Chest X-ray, PA view. Patient: 59 years old, sex F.
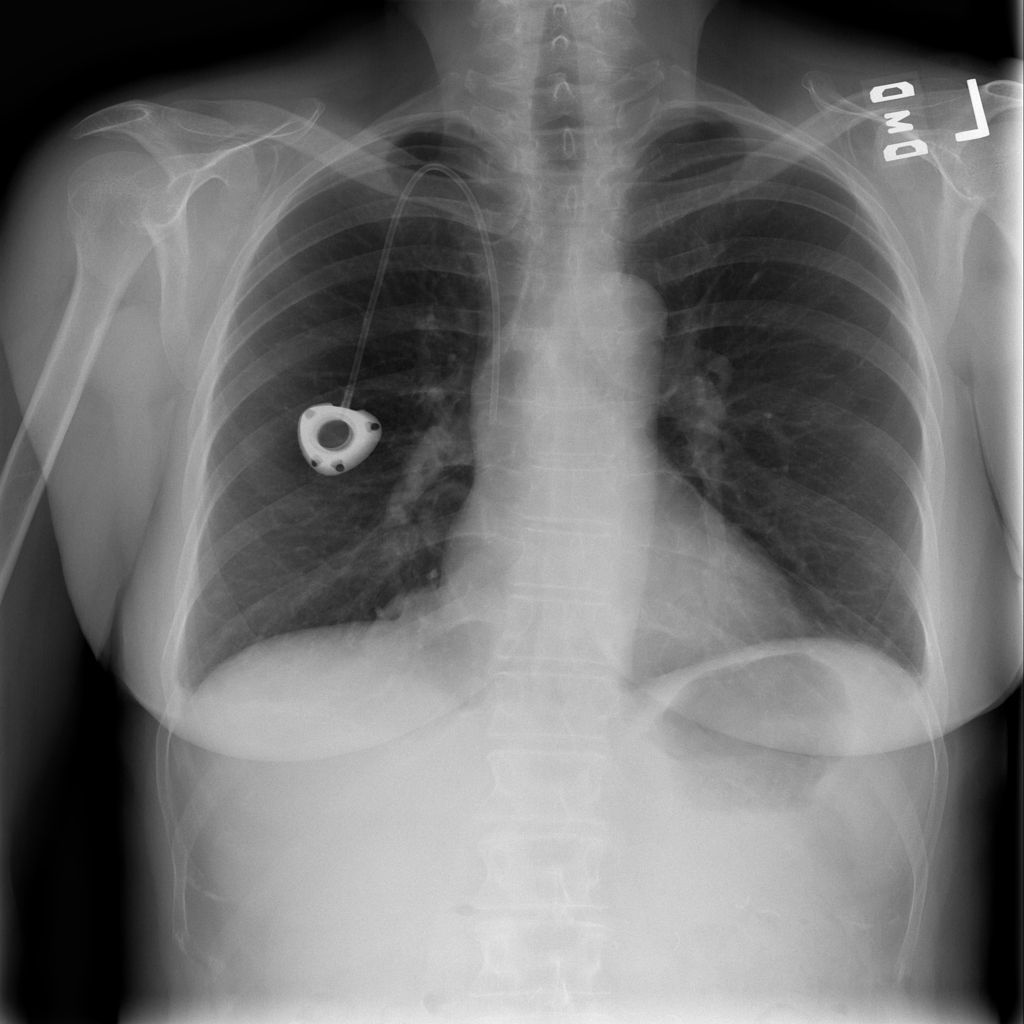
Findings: Atelectasis